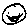
Label: smiley face